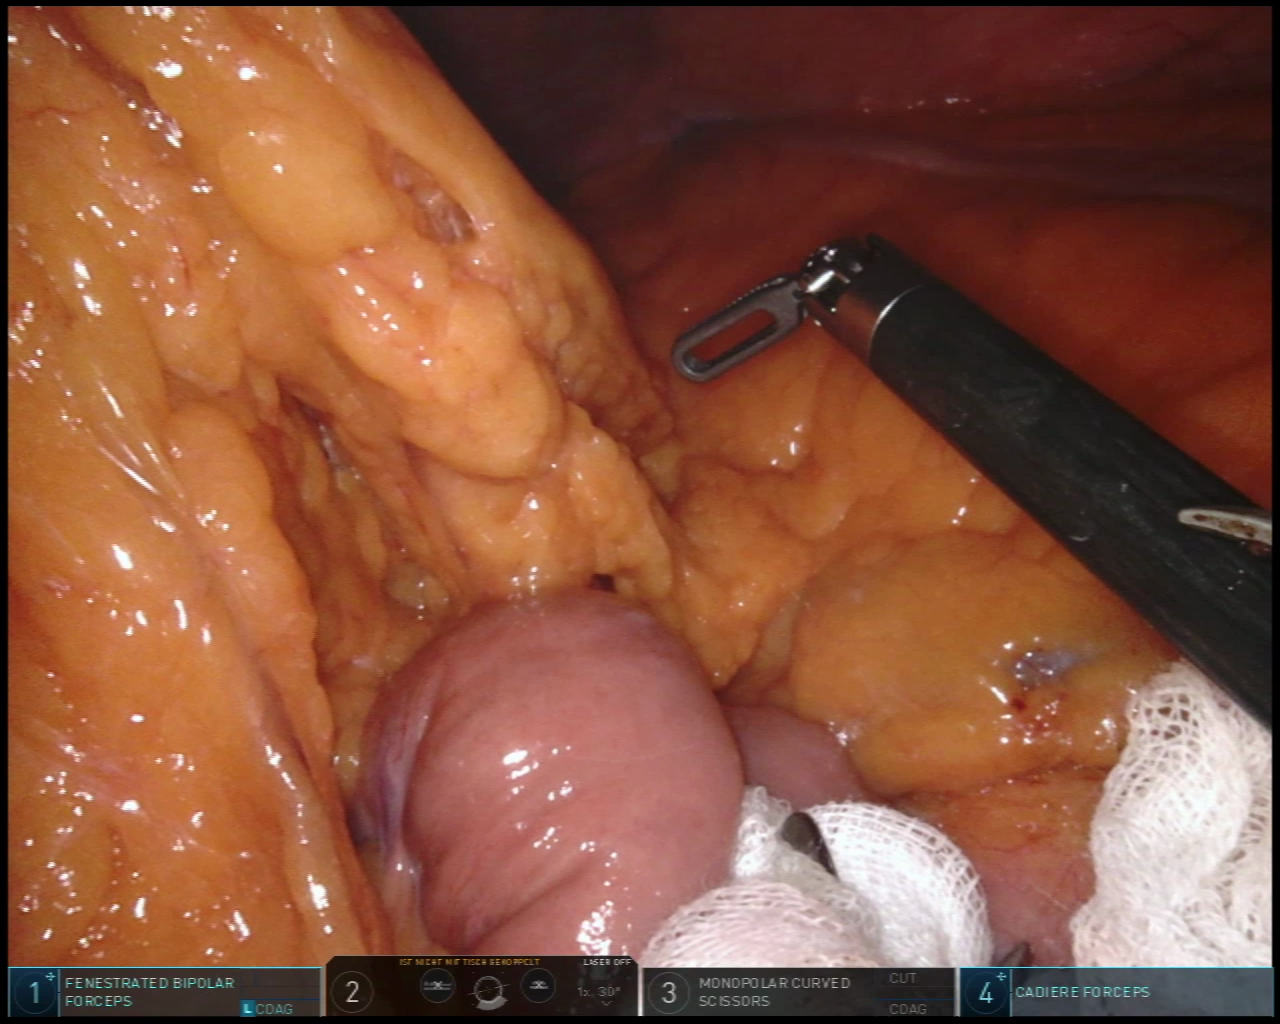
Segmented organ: intestinal_veins
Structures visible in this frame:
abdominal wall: yes
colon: yes
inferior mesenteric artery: no
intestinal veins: yes
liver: no
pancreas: no
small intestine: yes
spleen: no
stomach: no
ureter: no
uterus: no
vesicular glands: no